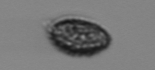
Label: Pseudochattonella_farcimen